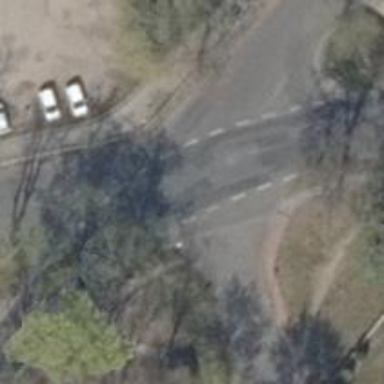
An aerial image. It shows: Road with "give way" sign.